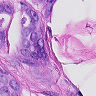
Metastatic tissue present: yes